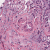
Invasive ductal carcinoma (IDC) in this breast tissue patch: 1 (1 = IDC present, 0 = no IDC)